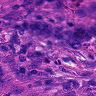
Metastatic tissue present: yes